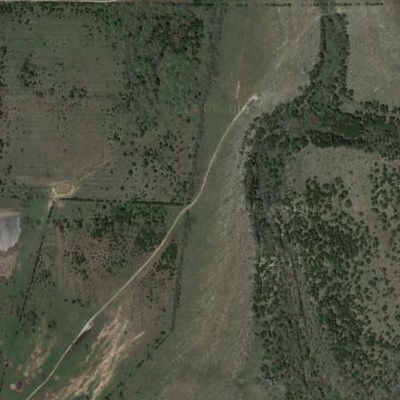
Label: aGrass